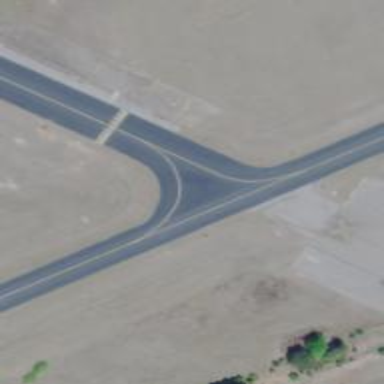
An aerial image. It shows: Image of taxiway at airport.